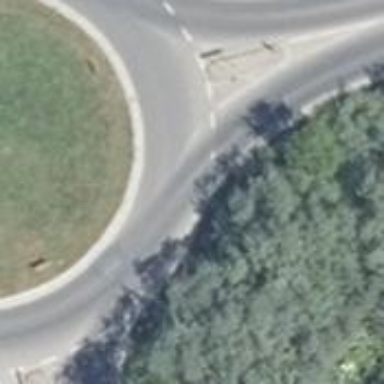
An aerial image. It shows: Tertiary road with asphalt surface leading to roundabout.